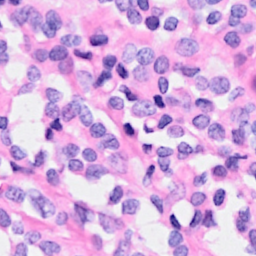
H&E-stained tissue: Breast